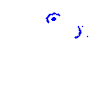
Particle: kaon